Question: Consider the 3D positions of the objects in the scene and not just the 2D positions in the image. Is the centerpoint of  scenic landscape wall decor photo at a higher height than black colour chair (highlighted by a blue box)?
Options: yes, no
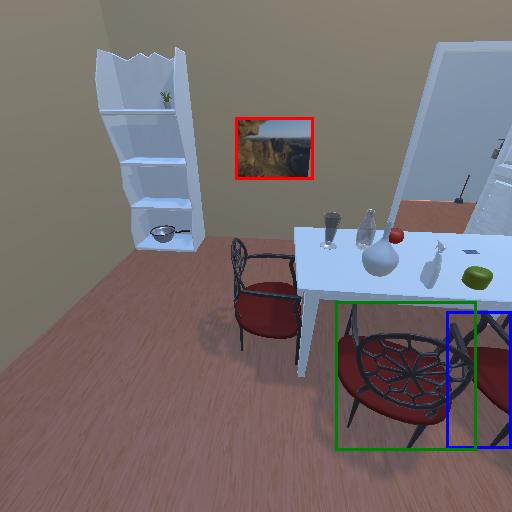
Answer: yes